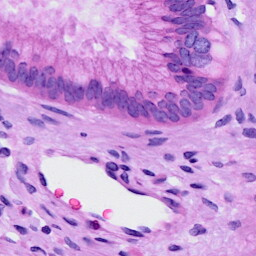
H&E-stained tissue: Cervix